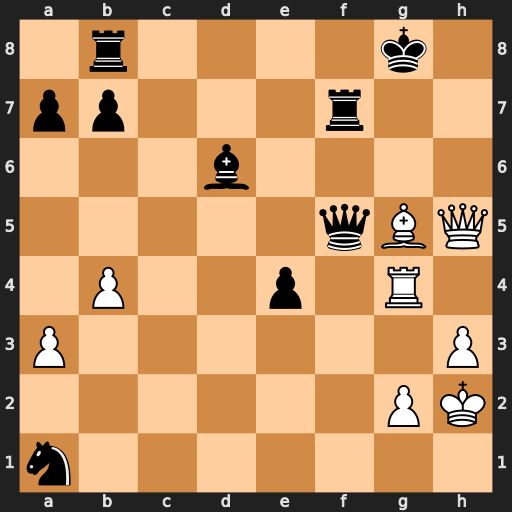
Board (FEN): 1r4k1/pp3r2/3b4/5qBQ/1P2p1R1/P6P/6PK/n7
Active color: w
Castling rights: -
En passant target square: -
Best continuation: Bf4+ Qxg4 Qxg4+ Rg7 Qe6+